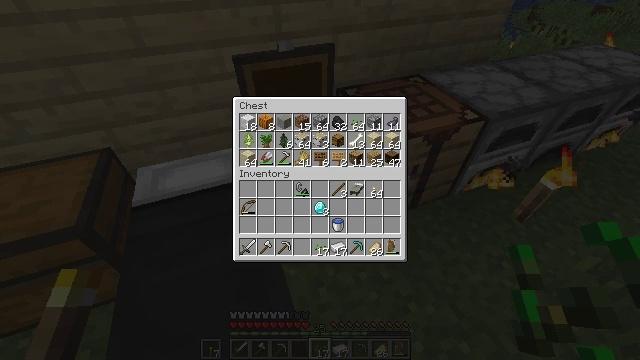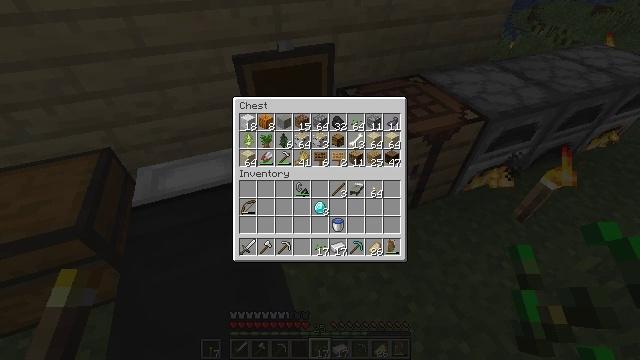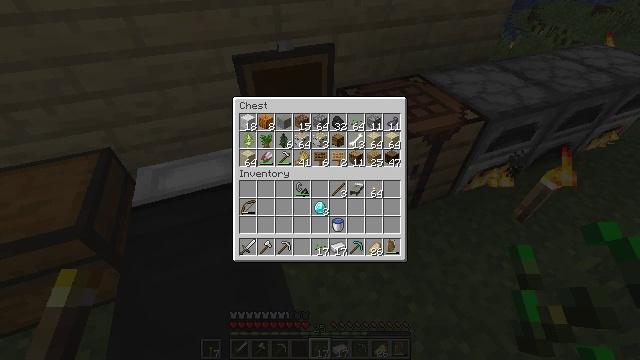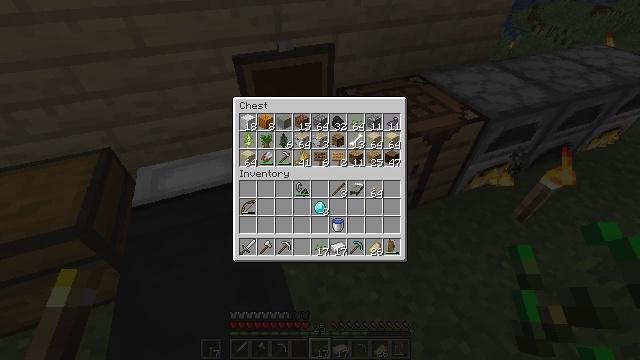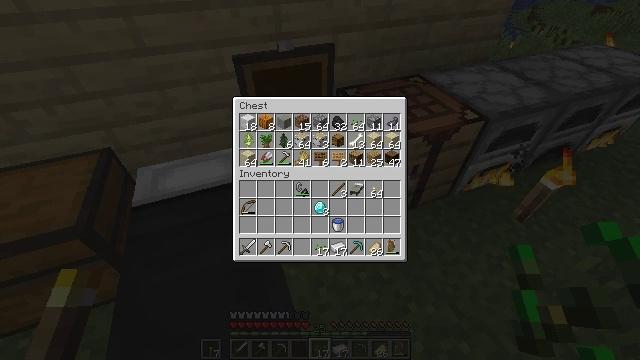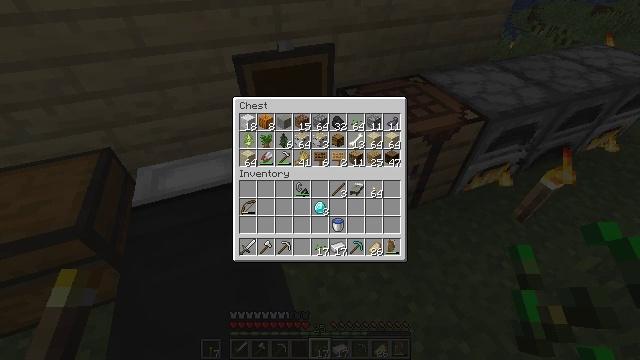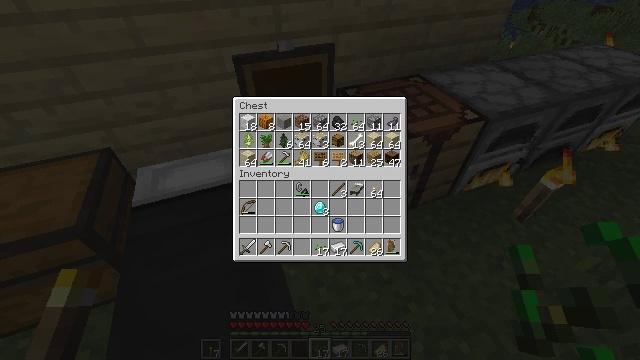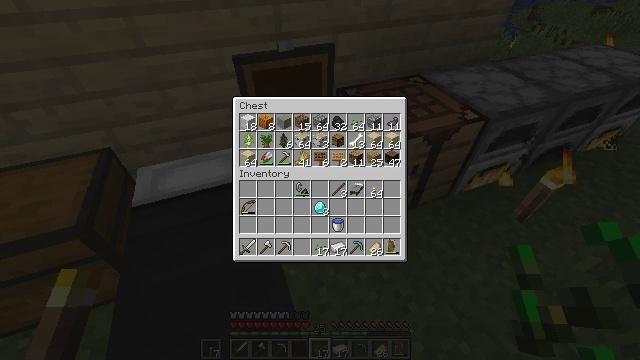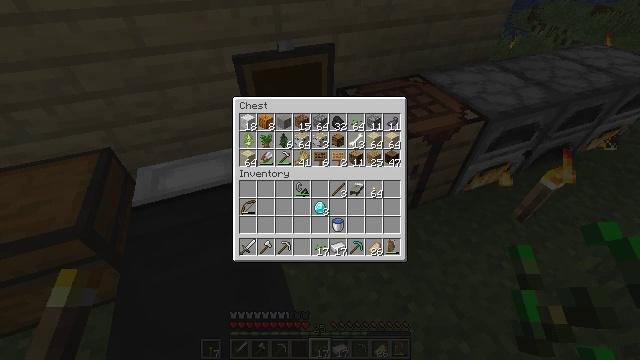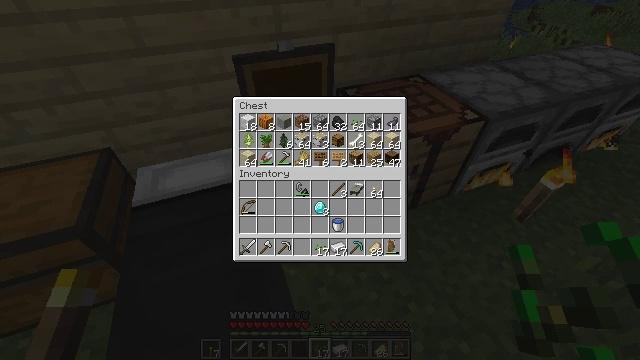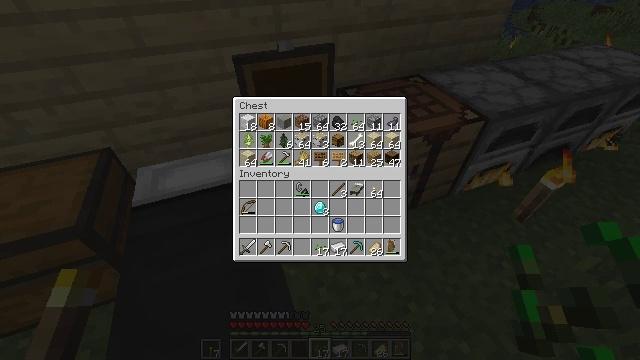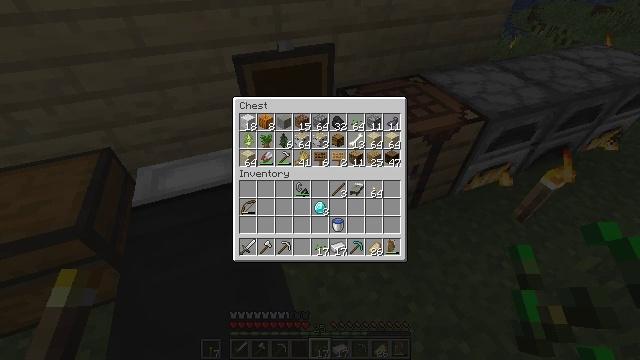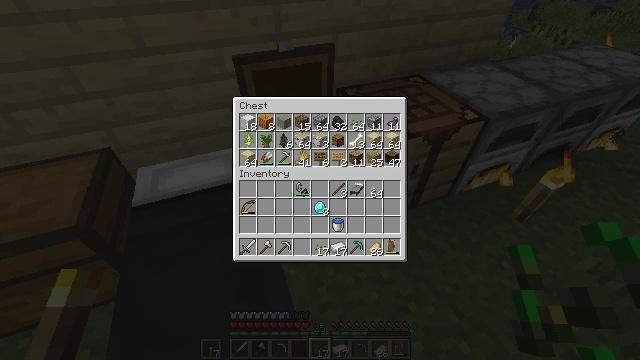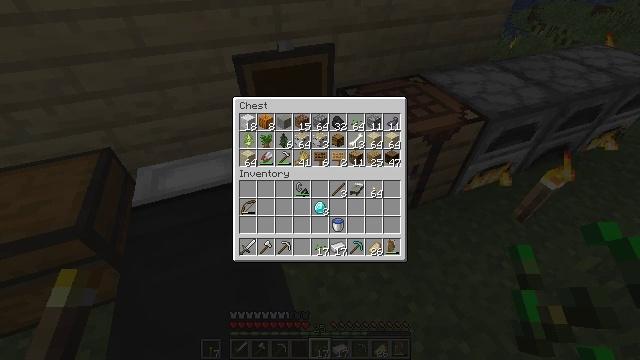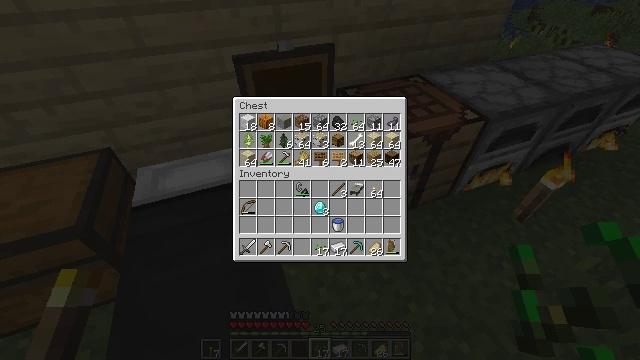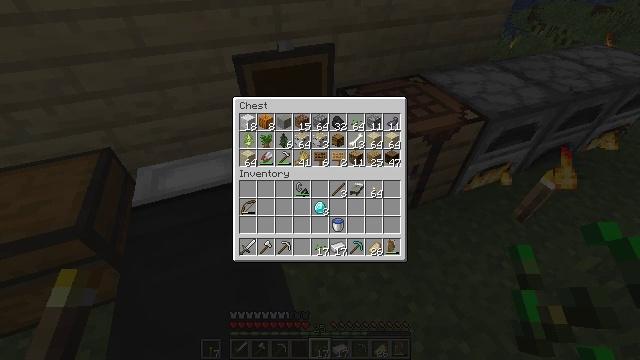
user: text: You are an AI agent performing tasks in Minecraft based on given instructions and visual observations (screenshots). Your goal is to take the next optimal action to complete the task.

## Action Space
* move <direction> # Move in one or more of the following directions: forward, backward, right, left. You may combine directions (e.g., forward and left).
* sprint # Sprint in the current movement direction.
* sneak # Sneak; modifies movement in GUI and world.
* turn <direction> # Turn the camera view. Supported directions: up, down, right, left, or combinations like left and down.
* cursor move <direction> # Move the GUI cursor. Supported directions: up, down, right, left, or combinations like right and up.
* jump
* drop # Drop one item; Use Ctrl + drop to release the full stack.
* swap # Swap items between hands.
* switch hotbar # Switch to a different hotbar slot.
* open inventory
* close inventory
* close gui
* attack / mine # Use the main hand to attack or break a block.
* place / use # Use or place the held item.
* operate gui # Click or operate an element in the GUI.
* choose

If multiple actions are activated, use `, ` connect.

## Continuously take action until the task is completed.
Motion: motion action
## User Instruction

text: Smelt gold to obtain a gold ingot.
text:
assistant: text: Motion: no_op
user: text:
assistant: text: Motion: no_op
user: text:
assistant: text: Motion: no_op
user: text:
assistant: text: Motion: no_op
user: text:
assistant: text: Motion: no_op
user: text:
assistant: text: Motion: no_op
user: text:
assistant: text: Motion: no_op
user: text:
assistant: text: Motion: no_op
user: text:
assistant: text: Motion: no_op
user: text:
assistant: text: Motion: no_op
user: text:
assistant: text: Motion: no_op
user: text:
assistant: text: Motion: no_op
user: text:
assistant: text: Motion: no_op
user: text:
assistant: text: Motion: no_op
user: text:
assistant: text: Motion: no_op
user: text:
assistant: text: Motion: no_op
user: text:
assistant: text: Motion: no_op
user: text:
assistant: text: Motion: no_op
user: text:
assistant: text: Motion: no_op
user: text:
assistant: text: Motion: no_op
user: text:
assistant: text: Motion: no_op
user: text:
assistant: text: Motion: no_op
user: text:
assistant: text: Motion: no_op
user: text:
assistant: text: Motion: no_op
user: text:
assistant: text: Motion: no_op
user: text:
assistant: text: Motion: no_op
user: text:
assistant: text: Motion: no_op
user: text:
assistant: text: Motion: no_op
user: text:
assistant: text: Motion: no_op
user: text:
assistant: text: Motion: no_op